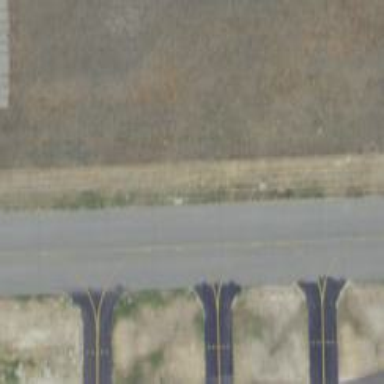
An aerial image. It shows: Image of taxiway at airport.